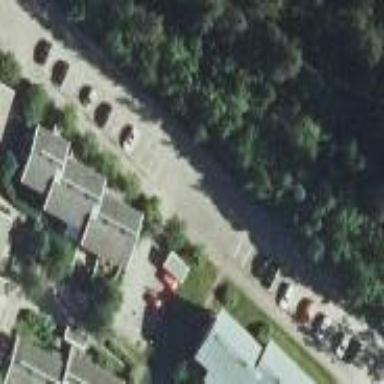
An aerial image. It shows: Parking available on the street side.